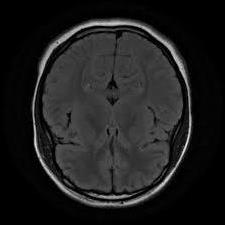
Label: notumor